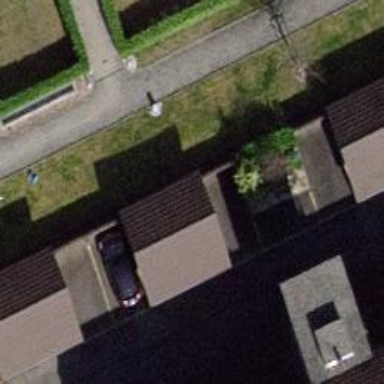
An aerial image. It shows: Carport building.